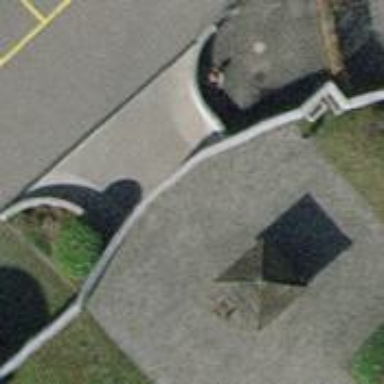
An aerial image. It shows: Parking entrance.